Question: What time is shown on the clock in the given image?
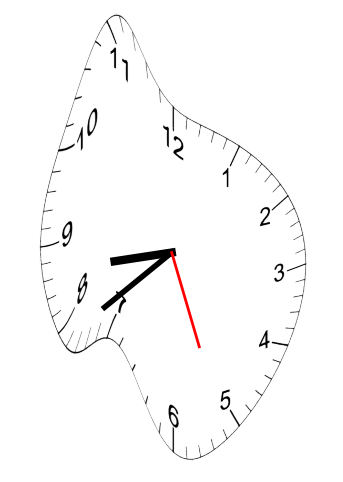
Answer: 08:38:26